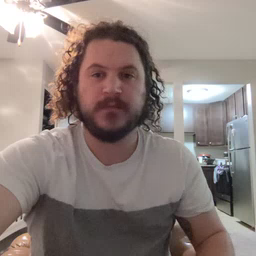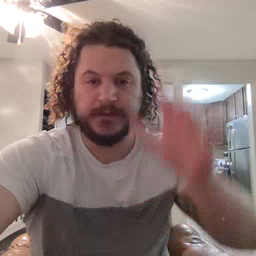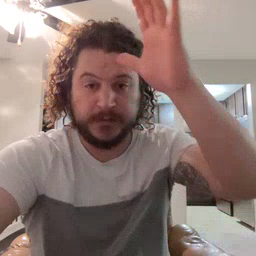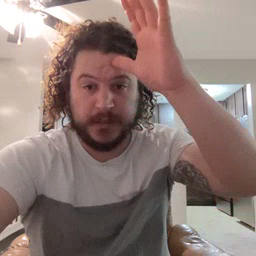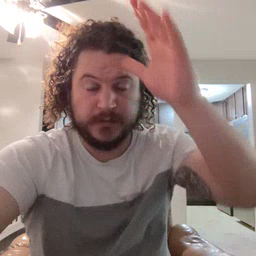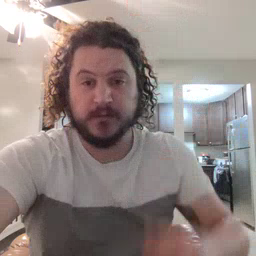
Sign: dad